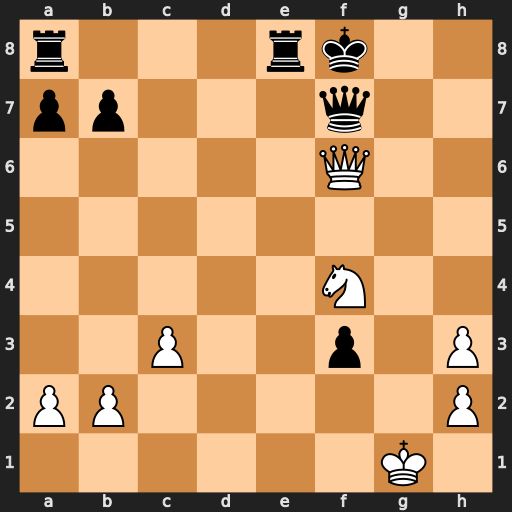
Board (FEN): r3rk2/pp3q2/5Q2/8/5N2/2P2p1P/PP5P/6K1
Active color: w
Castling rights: -
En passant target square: -
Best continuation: Ng6+ Kg8 Qh8#